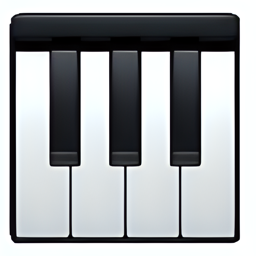
Name: musical keyboard
Emoji: 🎹
Group: Objects
Sub-group: musical-instrument